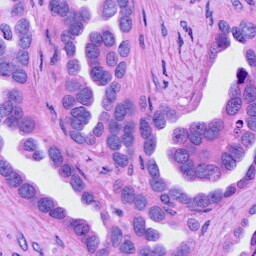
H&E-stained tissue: Ovarian